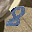
Label: 8